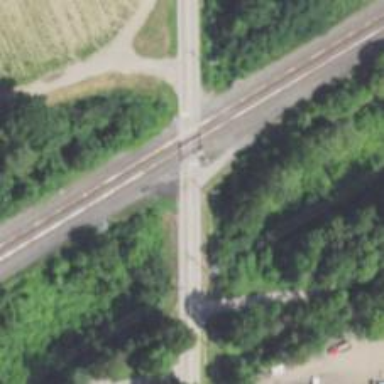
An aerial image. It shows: Level railway crossing with lights and barriers.